Question: Actually,I'm using 'PieChart' of 'HighCharts' to display my data.
The data is Getting binded but the 'Tooltips' are not displaying correctly.
When I'm binding the same data to 'LineChart',It is displaying perfectly.But when comes to 'PieChart',this problem comes.
and even the data is displaying as 'Slices' like Below :

My Code goes like this :
'''
<highchart:PieChart ID="chart1" Width="500" Height="500" runat="server" />
SqlDataAdapter da = new SqlDataAdapter("select * from SURVEY_ORG where USERS<>0", con);
DataSet ds = new DataSet();
da.Fill(ds);
chart1.PlotOptions = new Highchart.Core.PlotOptions.PlotOptionsPie
{
allowPointSelect = true,
cursor = "pointer",
dataLabels = new Highchart.Core.PlotOptions.DataLabels { enabled = true }
};
PointCollection pc = new PointCollection();
for (int i = 0; i < ds.Tables[0].Rows.Count; i++)
{
pc.Add(new Point(ds.Tables[0].Rows[i]["ORG_NAME"], Convert.ToInt64(ds.Tables[0].Rows[i]["USERS"])));
}
var series = new Collection<Serie>();
series.Add(new Serie() { data = pc.ToArray() });
chart1.PlotOptions = new Highchart.Core.PlotOptions.PlotOptionsPie
{
allowPointSelect = true,
cursor = "Pointer",
showInLegend = true,
dataLabels = new Highchart.Core.PlotOptions.DataLabels
{
enabled = true
}
};
chart1.Tooltip = new ToolTip { formatter = "function() { return '<b>'+ this.point.name +'</b>: '+ this.percentage.toFixed(2) +' %'; }" };
chart1.Title = new Highchart.Core.Title("Custom Title");
chart1.PlotOptions.shadow = false;
chart1.DataSource = series;
chart1.DataBind()
'''
I want to Display "ORG_NAME" in 'Legends' and in the place of 'slice'
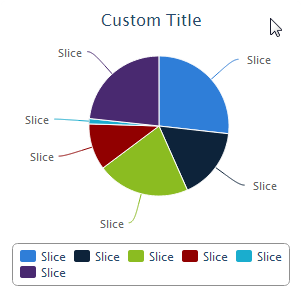
Answer: I got the Answer.
The way of binding is bit different for 'PieChart'.
'''
SqlDataAdapter da = new SqlDataAdapter("select ORG_NAME,USERS from SURVEY_ORG where USERS<>0", con);
da.Fill(dataSet);
Int32 totalArraySize = dataSet.Tables[0].Rows.Count;
Object[] XAxisData = new object[totalArraySize];
Object[] YAxisServices = new object[totalArraySize];
int J = 0;
foreach (DataRow drRow in dataSet.Tables[0].Rows)
{
YAxisServices[J] = new object[] { drRow[0].ToString(), Convert.ToInt32(drRow[1].ToString()) };
J += 1;
}
Highchart.Core.SerieCollection series = new Highchart.Core.SerieCollection();
Highchart.Core.Data.Chart.Serie serieServices = new Highchart.Core.Data.Chart.Serie();
serieServices.size = 130;
serieServices.data = YAxisServices;
serieServices.type = RenderType.pie;
serieServices.name = "";
serieServices.showInLegend = false;
series.Add(serieServices);
chart1.PlotOptions = new Highchart.Core.PlotOptions.PlotOptionsPie
{
allowPointSelect = true,
cursor = "pointer",
dataLabels = new Highchart.Core.PlotOptions.DataLabels { enabled = true, formatter = "this.point.name" },
animation = false
};
chart1.Tooltip = new ToolTip("this.point.name +': '+ this.y");
chart1.DataSource = series;
chart1.DataBind();
chart1.Dispose();
'''